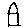
Label: house